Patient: sex M, age 61
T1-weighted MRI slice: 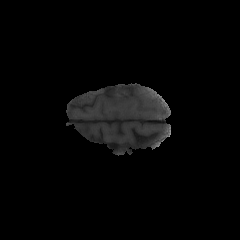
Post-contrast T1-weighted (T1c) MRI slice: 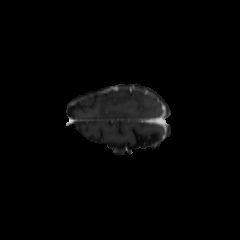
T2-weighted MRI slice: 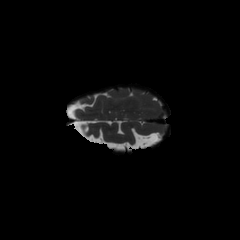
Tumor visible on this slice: no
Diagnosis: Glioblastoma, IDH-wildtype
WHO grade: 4